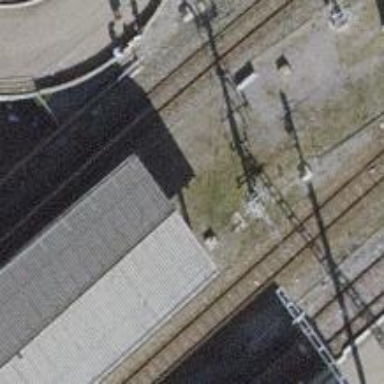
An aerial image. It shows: Asphalt surface next to railway platform edge.